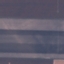
Land use / land cover class: AnnualCrop